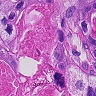
Metastatic tissue present: yes